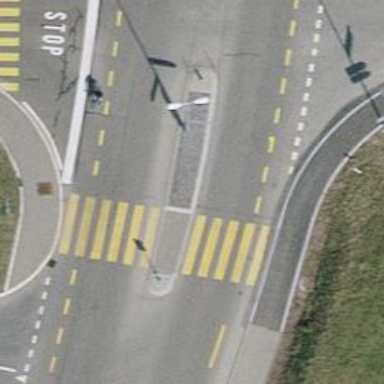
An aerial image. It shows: Marked island crossing on the road.